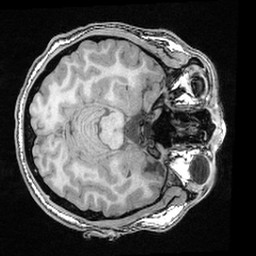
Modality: T1w
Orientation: axial
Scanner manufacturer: ge
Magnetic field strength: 3 T
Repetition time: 0.008572 s
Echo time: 0.003384 s